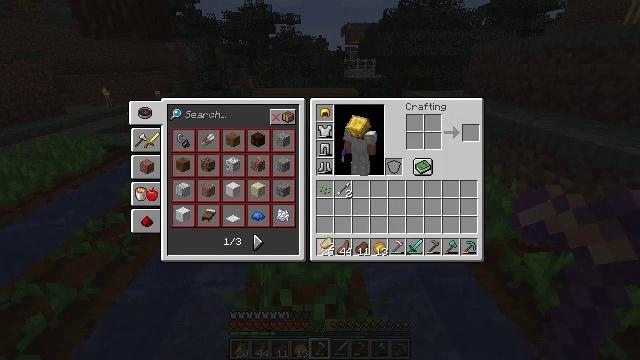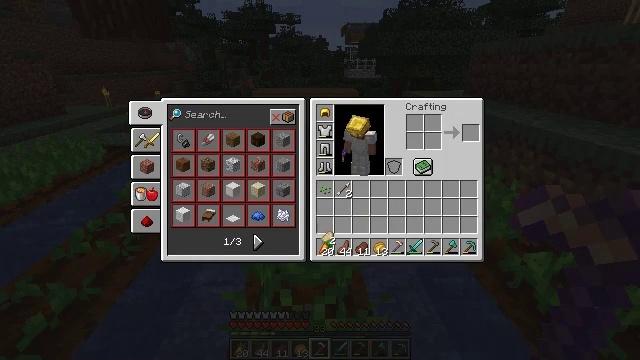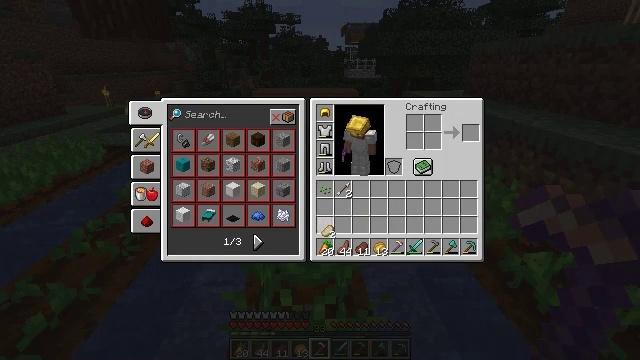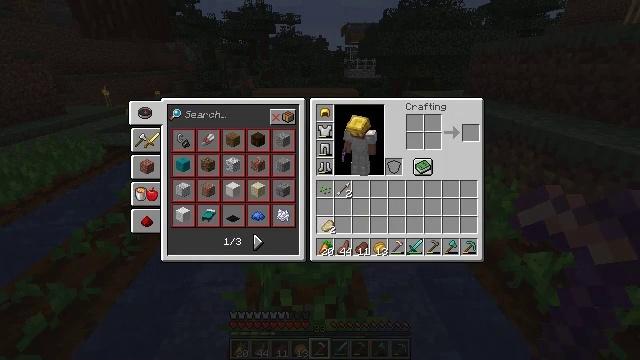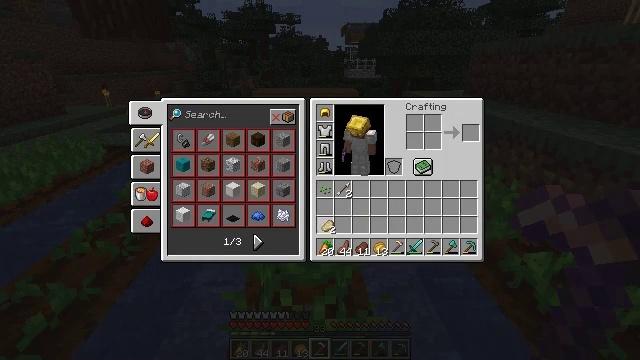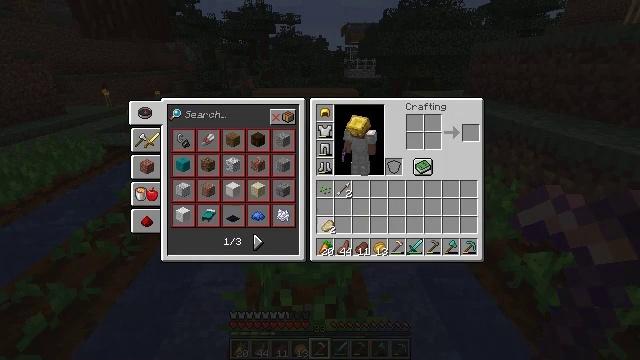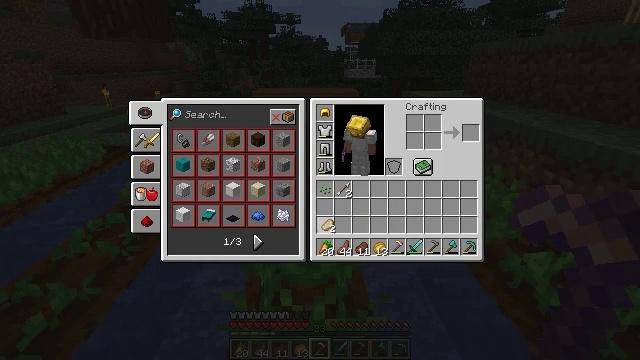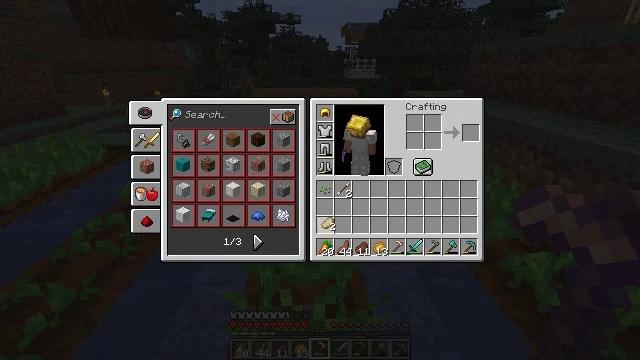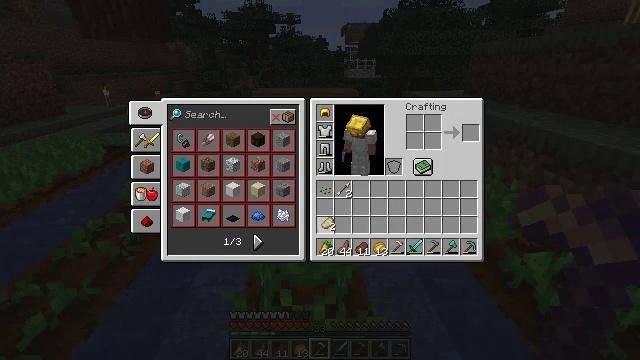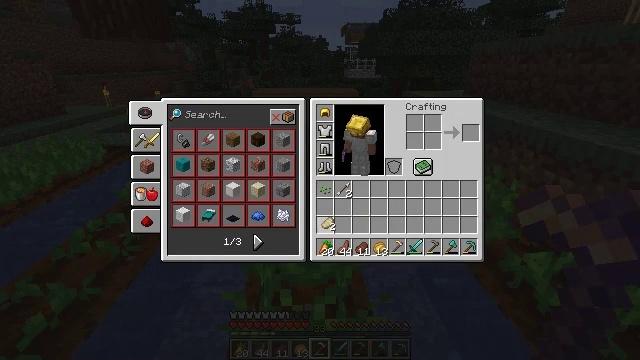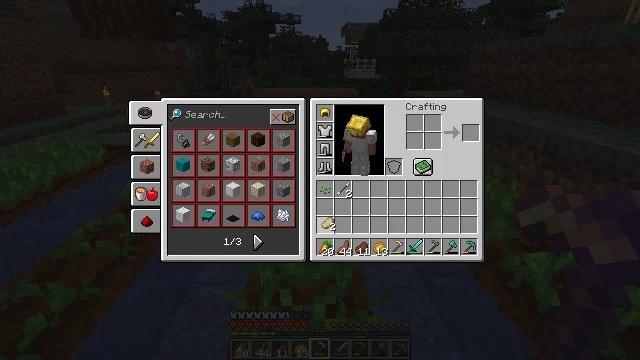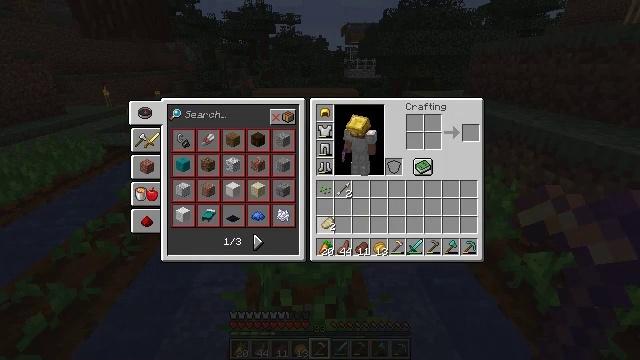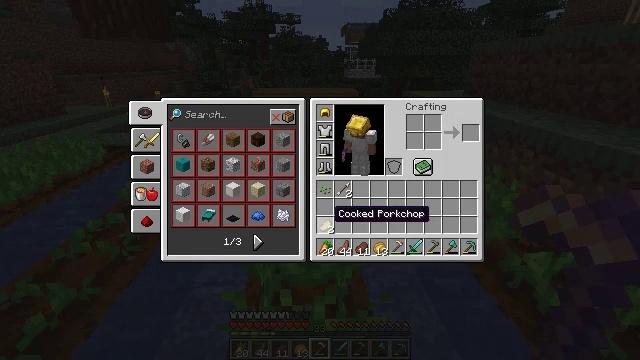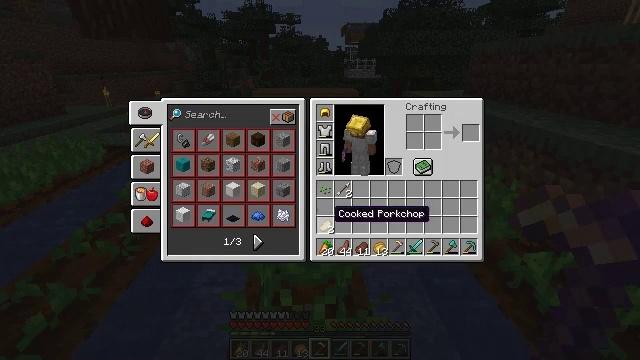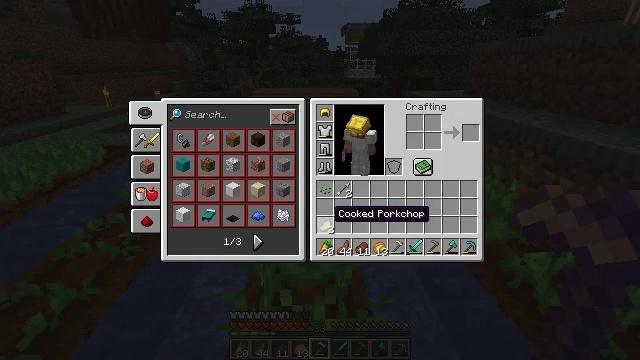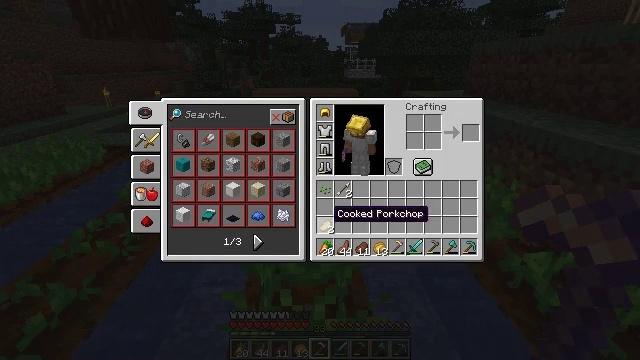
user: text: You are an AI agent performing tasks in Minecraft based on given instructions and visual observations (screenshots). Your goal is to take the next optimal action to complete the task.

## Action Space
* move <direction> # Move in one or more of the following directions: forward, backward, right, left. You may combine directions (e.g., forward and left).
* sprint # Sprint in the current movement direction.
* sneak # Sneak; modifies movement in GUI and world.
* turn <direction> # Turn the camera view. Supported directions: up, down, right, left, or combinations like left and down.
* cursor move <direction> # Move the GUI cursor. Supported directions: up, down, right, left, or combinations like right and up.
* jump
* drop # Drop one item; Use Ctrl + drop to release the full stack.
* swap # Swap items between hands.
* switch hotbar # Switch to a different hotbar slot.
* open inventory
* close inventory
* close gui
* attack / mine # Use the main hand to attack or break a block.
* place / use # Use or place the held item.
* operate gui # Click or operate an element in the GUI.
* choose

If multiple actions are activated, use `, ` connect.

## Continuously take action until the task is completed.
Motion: motion action
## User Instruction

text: Dig up carrots from the soil.
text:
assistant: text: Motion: no_op
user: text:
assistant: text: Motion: no_op
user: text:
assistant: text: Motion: no_op
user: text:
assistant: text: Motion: no_op
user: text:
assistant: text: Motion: no_op
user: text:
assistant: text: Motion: no_op
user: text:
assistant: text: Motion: no_op
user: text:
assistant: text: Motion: no_op
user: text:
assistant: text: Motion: attack / mine
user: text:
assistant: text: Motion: attack / mine
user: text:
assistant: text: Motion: attack / mine
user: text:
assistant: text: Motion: no_op
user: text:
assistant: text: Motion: no_op
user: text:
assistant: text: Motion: no_op
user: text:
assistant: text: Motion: no_op
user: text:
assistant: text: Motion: no_op
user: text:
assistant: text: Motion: no_op
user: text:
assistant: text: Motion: no_op
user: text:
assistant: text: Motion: no_op
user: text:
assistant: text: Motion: no_op
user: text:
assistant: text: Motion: no_op
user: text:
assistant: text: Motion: no_op
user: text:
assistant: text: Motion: no_op
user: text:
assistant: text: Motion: no_op
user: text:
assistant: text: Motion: no_op
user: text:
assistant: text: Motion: no_op
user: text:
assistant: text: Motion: no_op
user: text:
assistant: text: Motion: no_op
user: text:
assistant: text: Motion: no_op
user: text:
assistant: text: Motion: no_op